Interaction volume radius: 5 \u00c5
Interaction volume height: 30 \u00c5
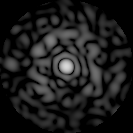
Disorder parameter: 0.8111